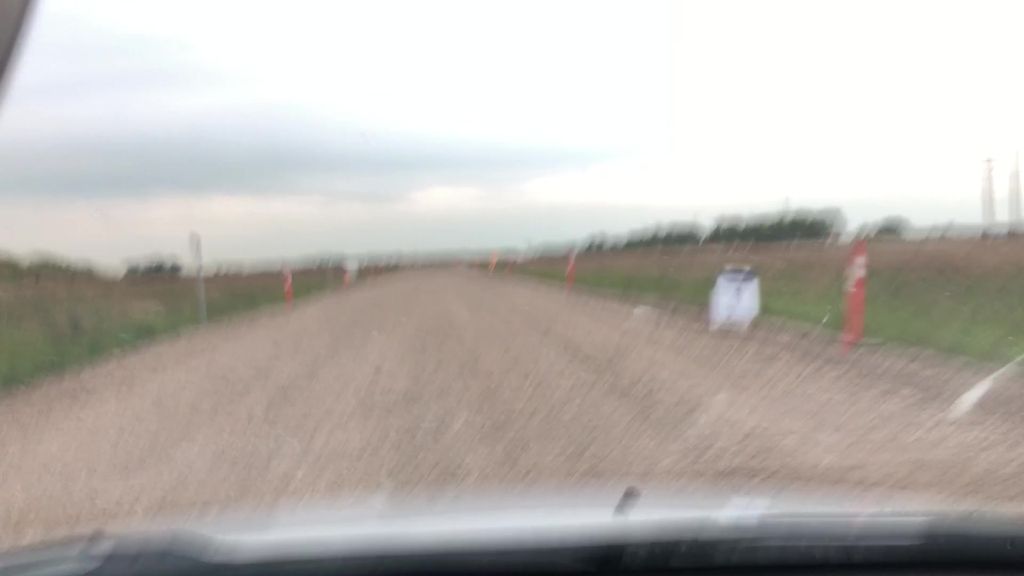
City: edmonton